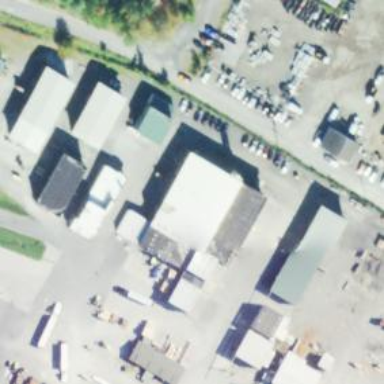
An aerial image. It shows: Commercial building.